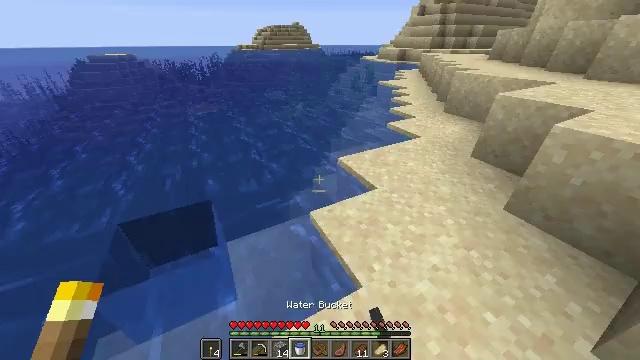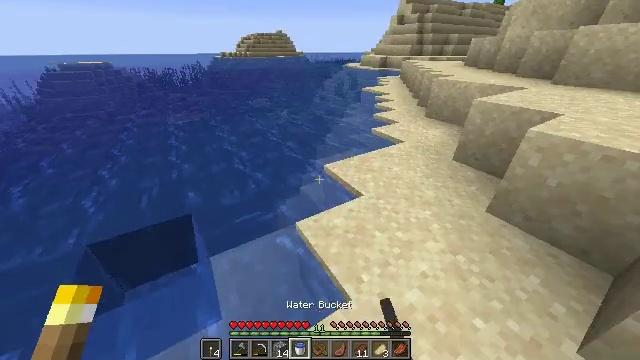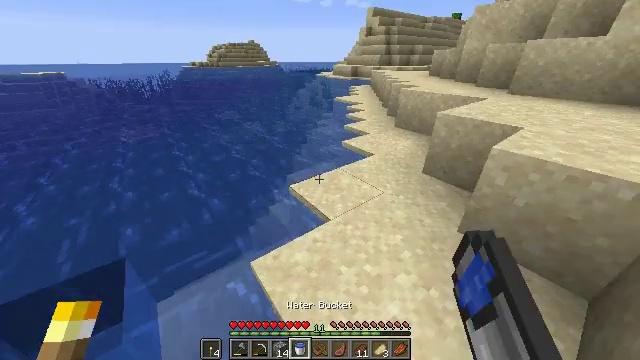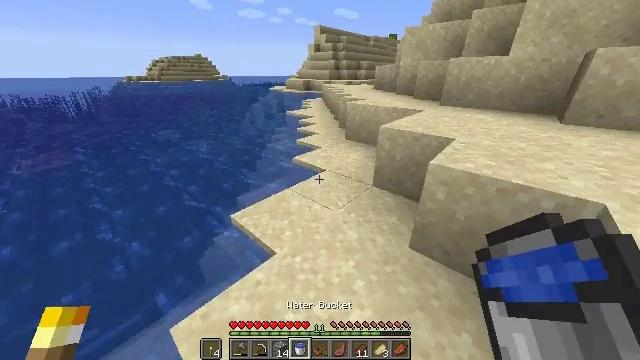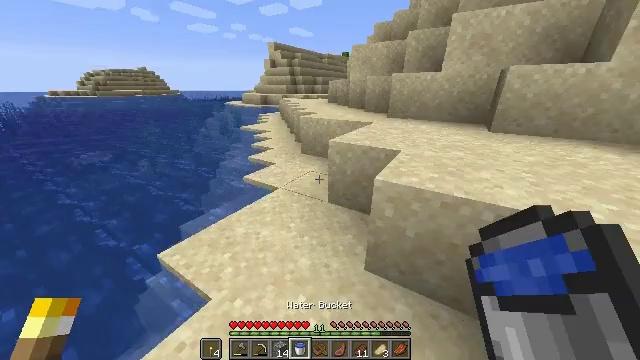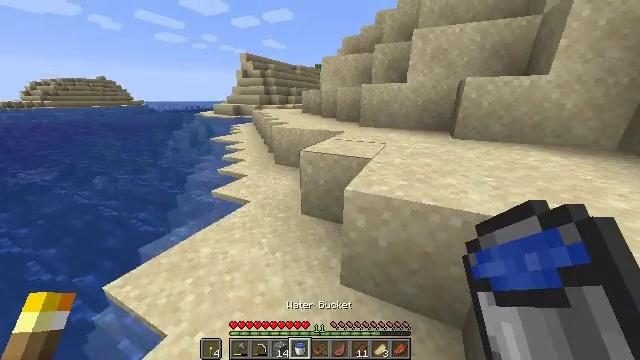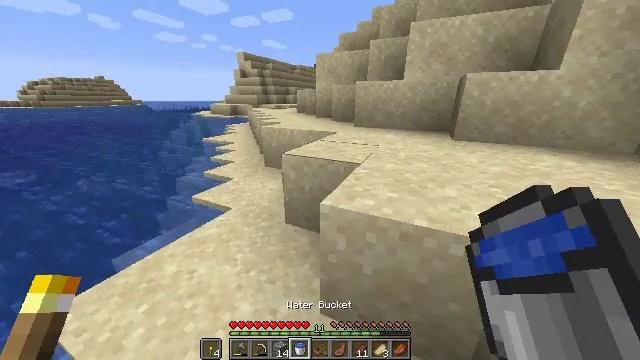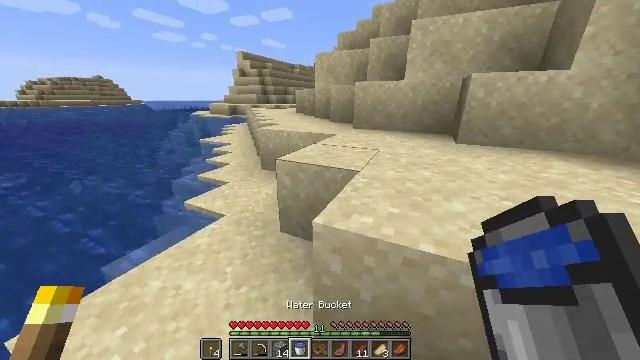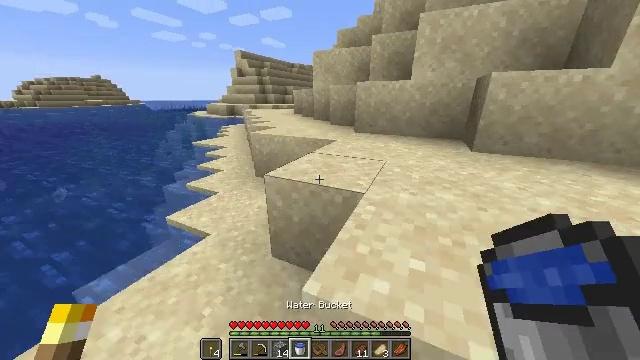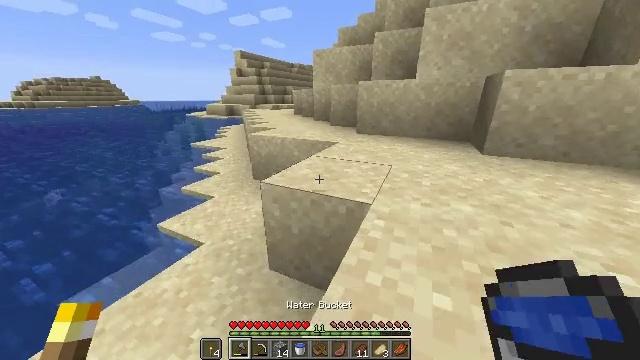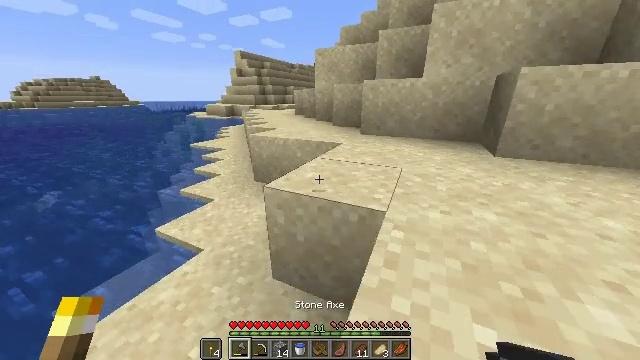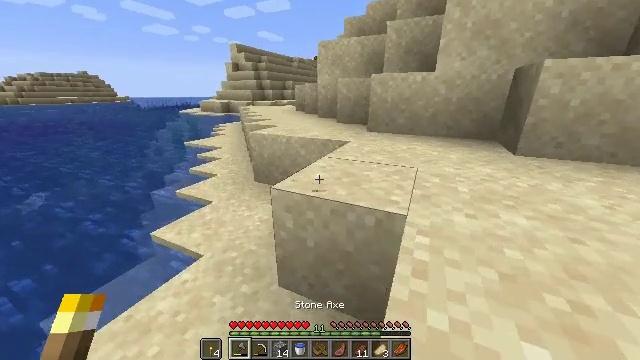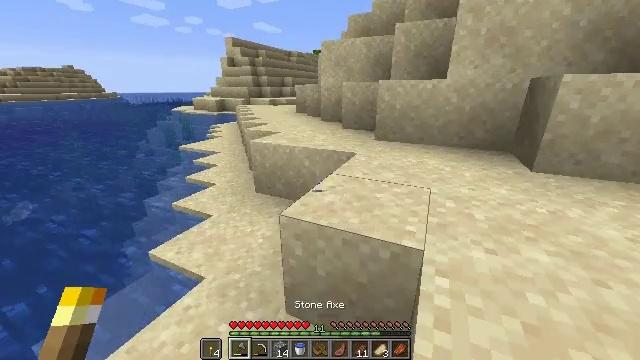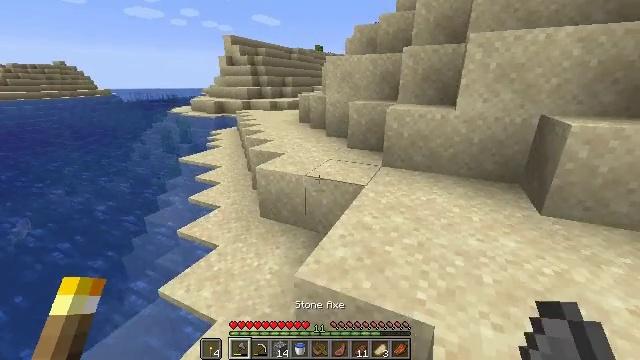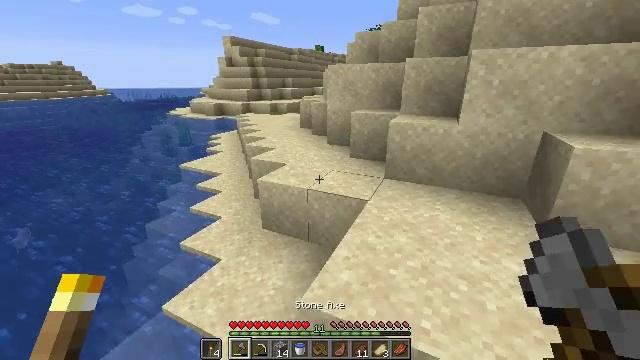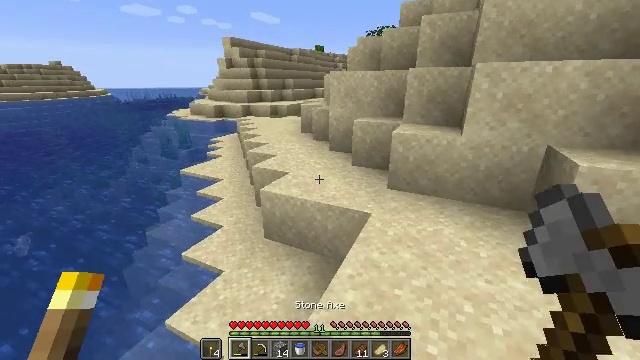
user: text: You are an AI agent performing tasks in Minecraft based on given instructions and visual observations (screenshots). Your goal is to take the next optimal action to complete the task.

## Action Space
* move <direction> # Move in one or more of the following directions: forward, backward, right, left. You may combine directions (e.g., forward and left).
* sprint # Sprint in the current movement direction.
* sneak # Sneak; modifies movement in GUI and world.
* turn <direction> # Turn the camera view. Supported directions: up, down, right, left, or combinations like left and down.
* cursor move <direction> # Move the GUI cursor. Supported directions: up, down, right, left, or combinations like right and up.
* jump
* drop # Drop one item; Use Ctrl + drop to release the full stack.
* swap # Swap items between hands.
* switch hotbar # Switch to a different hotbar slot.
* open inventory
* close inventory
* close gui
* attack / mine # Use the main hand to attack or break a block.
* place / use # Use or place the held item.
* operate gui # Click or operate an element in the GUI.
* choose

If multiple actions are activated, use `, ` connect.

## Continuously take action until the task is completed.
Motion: motion action
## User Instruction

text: Mine the dead bush in the desert.
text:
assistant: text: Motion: move forward and move right, turn right and up
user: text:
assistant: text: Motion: move forward and move right, turn right and up
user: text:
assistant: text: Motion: move forward and move right, turn right and up
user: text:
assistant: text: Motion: move forward and move right, turn right and up
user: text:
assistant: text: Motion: move forward and move right, turn right and up
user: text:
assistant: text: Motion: move forward
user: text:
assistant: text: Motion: move forward
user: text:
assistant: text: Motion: move forward
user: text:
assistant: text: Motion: move forward, switch to hotbar 1
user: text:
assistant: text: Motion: move forward, switch to hotbar 1
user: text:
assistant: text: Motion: move forward, switch to hotbar 1
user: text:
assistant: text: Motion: move forward, jump
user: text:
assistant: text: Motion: move forward, jump
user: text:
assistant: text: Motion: move forward, jump
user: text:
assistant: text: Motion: move forward, jump
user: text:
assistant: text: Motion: move forward
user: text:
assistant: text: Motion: move forward
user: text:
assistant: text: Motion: move forward
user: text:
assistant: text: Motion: move forward, turn left
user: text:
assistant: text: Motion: move forward, turn left
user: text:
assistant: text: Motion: move forward
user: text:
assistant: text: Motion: move forward
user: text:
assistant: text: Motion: move forward
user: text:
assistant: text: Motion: move forward
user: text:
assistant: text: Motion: move forward, turn left
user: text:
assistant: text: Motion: move forward, turn left
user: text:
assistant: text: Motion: move forward
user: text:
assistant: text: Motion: move forward, turn left
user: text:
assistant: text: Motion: move forward, turn left
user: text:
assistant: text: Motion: move forward